Field crop: maize
Growth stage: 1
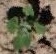
Species: chenopodium